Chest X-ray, PA view. Patient: 46 years old, sex M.
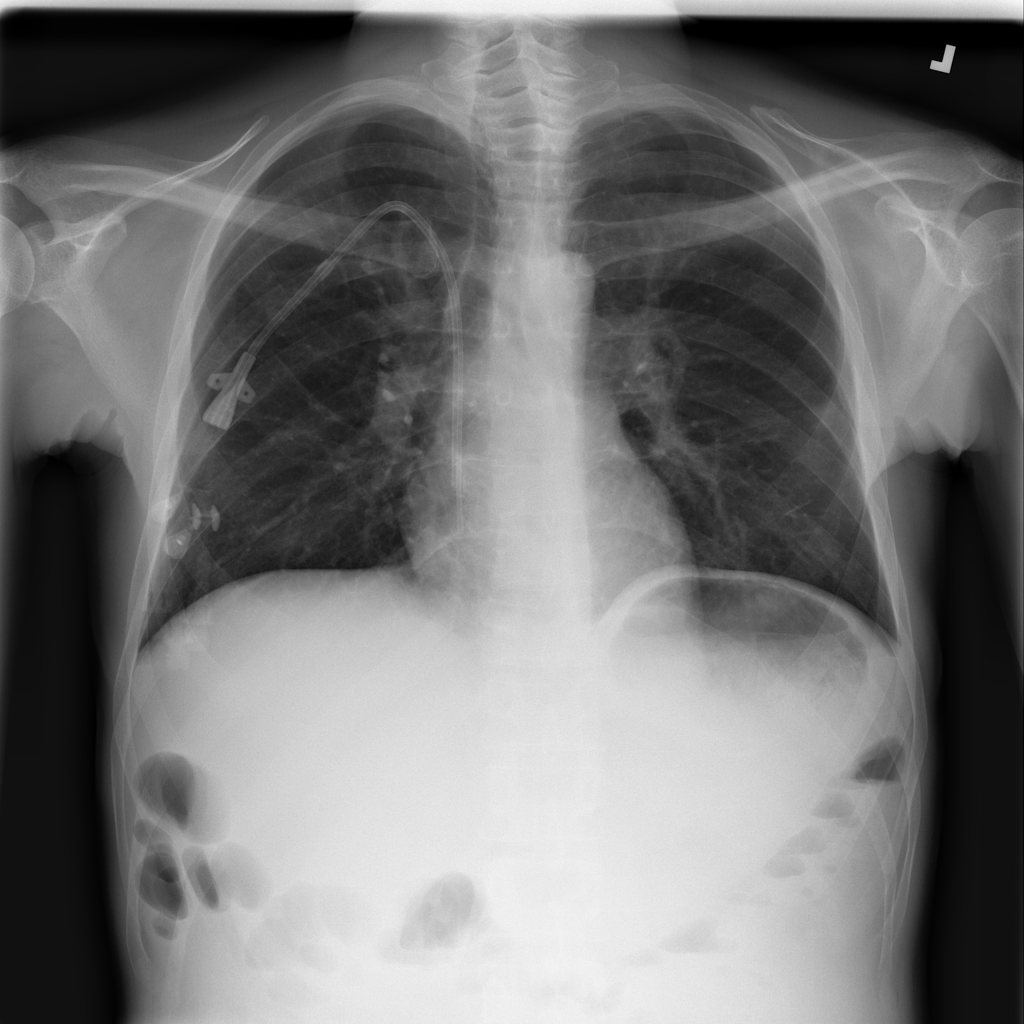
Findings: No Finding